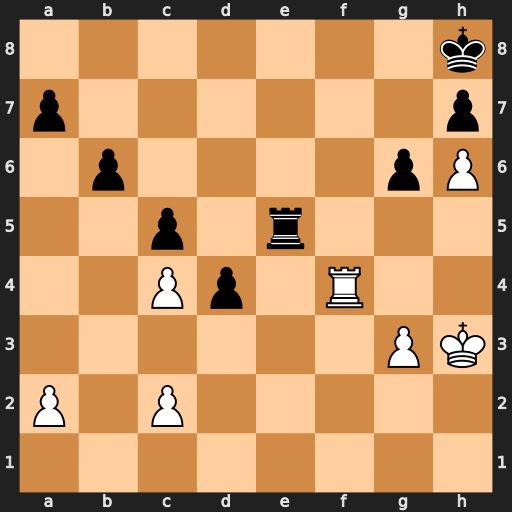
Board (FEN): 7k/p6p/1p4pP/2p1r3/2Pp1R2/6PK/P1P5/8
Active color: w
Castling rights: -
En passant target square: -
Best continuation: Rf8#